Field crop: tomato
Growth stage: 1
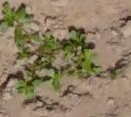
Species: portulaca